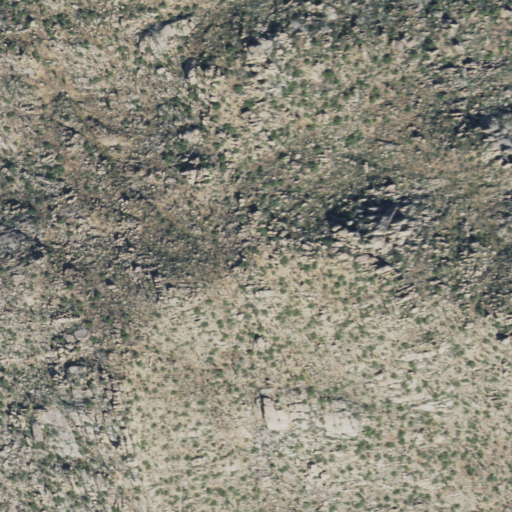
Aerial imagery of mountain in Arizona named Granite Mountain containing only shrub